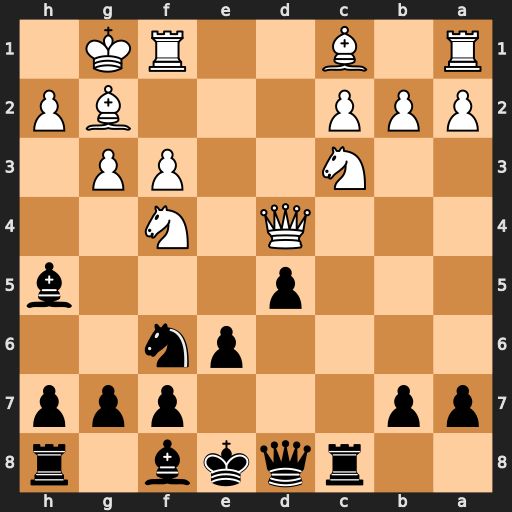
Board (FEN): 2rqkb1r/pp3ppp/4pn2/3p3b/3Q1N2/2N2PP1/PPP3BP/R1B2RK1
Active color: b
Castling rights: k
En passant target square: -
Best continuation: Bc5 Qxc5 Rxc5